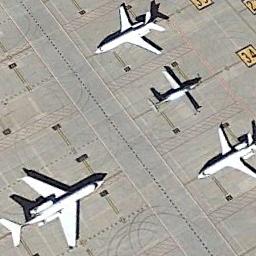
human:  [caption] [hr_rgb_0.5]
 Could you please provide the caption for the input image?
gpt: Three planes parked on the airport and another plane parked opposite them .

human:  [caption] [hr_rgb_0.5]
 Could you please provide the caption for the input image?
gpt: Three small planes were parked opposite a large one .

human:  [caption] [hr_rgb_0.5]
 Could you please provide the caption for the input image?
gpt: Four airplanes are parked on the runway .

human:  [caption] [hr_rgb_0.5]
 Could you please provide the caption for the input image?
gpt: There are many planes of different sizes in a clearing .

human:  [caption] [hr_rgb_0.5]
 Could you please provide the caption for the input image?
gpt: There are four planes in the parking lot .